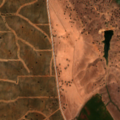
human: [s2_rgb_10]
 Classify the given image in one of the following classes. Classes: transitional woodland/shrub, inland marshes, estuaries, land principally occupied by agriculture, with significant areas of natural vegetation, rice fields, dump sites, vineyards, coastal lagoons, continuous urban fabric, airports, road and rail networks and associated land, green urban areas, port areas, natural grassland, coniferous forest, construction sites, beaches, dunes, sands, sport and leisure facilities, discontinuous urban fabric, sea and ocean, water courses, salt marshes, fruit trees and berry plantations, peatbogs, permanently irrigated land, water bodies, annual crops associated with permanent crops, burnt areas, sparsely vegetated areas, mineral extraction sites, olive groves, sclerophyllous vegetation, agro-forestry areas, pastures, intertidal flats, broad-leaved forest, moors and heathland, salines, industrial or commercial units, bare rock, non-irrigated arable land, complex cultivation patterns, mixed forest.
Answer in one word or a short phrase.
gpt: permanently irrigated land, olive groves, pastures, agro-forestry areas